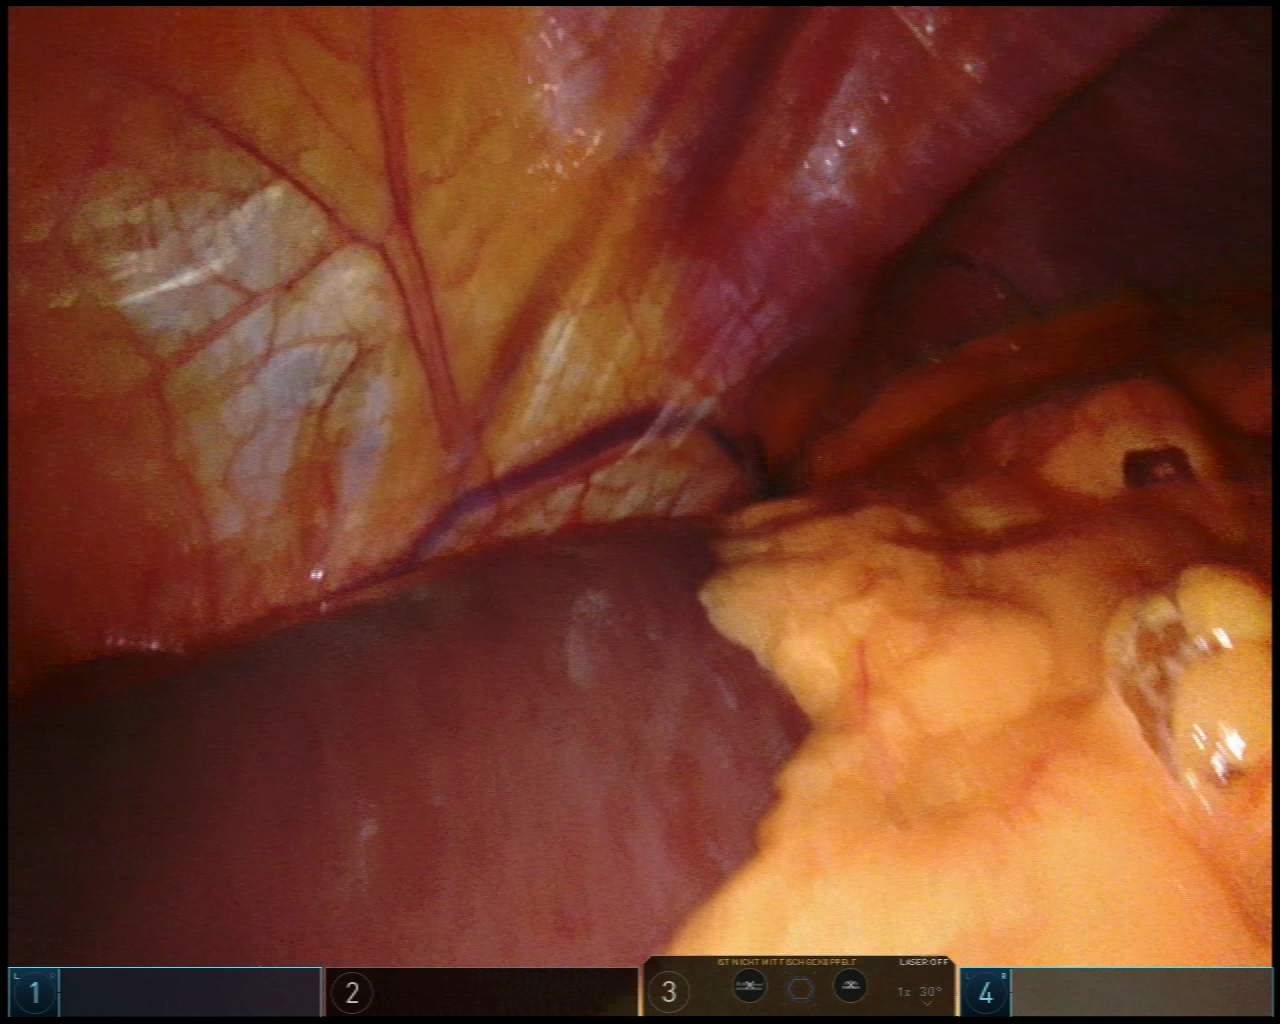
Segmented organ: liver
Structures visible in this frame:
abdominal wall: yes
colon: no
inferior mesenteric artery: no
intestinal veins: no
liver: yes
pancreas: no
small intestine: no
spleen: no
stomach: no
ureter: no
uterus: no
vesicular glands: no